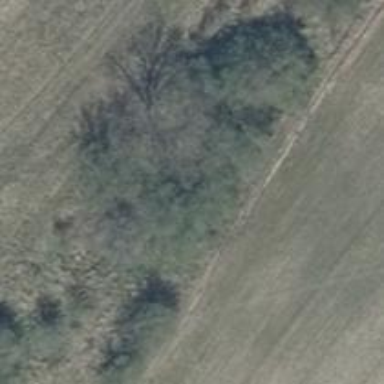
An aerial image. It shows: Row of deciduous broadleaved trees.